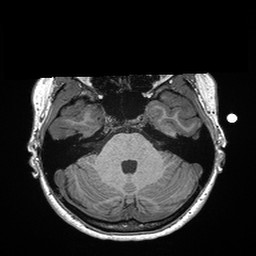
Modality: T1w
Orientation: coronal
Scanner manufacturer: siemens
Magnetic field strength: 3 T
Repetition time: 2.3 s
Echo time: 0.00298 s